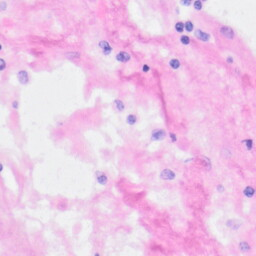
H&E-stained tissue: Kidney